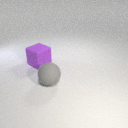
large gray rubber sphere to the right of large purple rubber cube